Question: I have JTabbedPane with 4 tabs. JtabbedPane is situated on a JLayeredPane. 1st and 4th tab contain JTable with custom models. Each of the tables is being refreshed every 5-10 seconds.
When 1st tab is active, and JTable on 4th has just finished refreshing, I can see content of the 4th on the 1st. Look at the screenshot.
When I click on the other tab, or minimize window, that strange effect is gone. Till the next refresh of that table on 4th tab. Refreshing is done using Future<> object.
I used Swing GUI builder in Netbeans, so I have huge amount of code. Would post any piece which could be useful.
I tried to revalidate jTabbedPane, is had no effect. Both tables and jScrollPanes has opaque property set to true. So I tried to use SwingUtilities.invokeLater(). It helped a little bit - now first content update goes well, but later - the same problem.
2nd table model has method to update it's content
'''
public void setData(LinkedList<Object[]> __rows) {
NewDevsTableModel.__rows = __rows;
fireTableDataChanged();
}
'''
It is used here ()
'''
static class checkNew implements Callable<Boolean> {
@Override
public Boolean call() {
ServiceMessage sm = ServiceMessage.getNewList();
try {
connect();
os.write(sm.serialize());
for (int i=0; i<10; i++) {
try {
Thread.sleep(300);
} catch (InterruptedException e) {}
if (is.available() > 0) {
break;
}
if (i == 9) {
disconnect();
return false;
}
}
byte[] actByte = new byte[is.available()];
is.read(actByte);
try {
sm = ServiceMessage.Deserialize(actByte); //may be there are no new devices
if (sm.getType() == ServiceMessageType.NODATA) {
MainWindow.jTabbedPane1.setEnabledAt(3, false);
if (MainWindow.jTabbedPane1.getSelectedIndex() == 3) {
MainWindow.jTabbedPane1.setSelectedIndex(0);
}
return true;
} else {
return false; //wrong answer type
}
} catch (ClassCastException | StreamCorruptedException e) {
//remember selection and scroll
final int scroll = MainWindow.jScrollPane3.getVerticalScrollBar().getValue();
final int[] rows = MainWindow.newDevsTable.getSelectedRows();
int col = MainWindow.devicesTable.getSelectedColumn();
String[] parts = new String(actByte).split("
");
final LinkedList<Object[]> l = new LinkedList();
for (int i=0; i<parts.length; i++) {
String[] dev = parts[i].split(";", -1);
String descr = dev[2];
boolean iptype = (!dev[3].equals("-"));
String address = dev[4];
boolean atmtype = (dev[5].equals("+"));
if (MainWindow.newDevsTable.getRowCount() >= (i+1)) {
if ((MainWindow.newDevsTable.getValueAt(i, 4) != null) && !MainWindow.newDevsTable.getValueAt(i, 4).equals("")) {
descr = MainWindow.newDevsTable.getValueAt(i, 4).toString();
}
}
Object[] o = {dev[0], dev[1], MainWindow.language[180], MainWindow.language[4], descr, iptype, address, atmtype};
l.add(o);
}
if (!l.isEmpty()) {
SwingUtilities.invokeLater( new Runnable() {
@Override
public void run() {
MainWindow.newDevsPanel.setVisible(true);
MainWindow.jTabbedPane1.setEnabledAt(3, true);
((NewDevsTableModel)MainWindow.newDevsTable.getModel()).setData(l);
ButtonColumn buttonColumn = new ButtonColumn(MainWindow.newDevsTable, addAction, 2, true);
buttonColumn = new ButtonColumn(MainWindow.newDevsTable, rejAction, 3, false);
//put selection back
for (int i=0; i<rows.length; i++) {
MainWindow.newDevsTable.addRowSelectionInterval(rows[i], rows[i]);
}
MainWindow.jScrollPane3.getVerticalScrollBar().setValue(scroll);
}
});
} else {
MainWindow.jTabbedPane1.setEnabledAt(3, false);
if (MainWindow.jTabbedPane1.getSelectedIndex() == 3) {
MainWindow.jTabbedPane1.setSelectedIndex(0);
}
}
return true;
}
} catch (IOException e) {
disconnect();
return false;
} catch (ClassNotFoundException e) {
return false;
}
}
}
'''
I submit the task this way
'''
public static Future<Boolean> checkNewDevices() {
final Future<Boolean> task;
task = service.submit(new checkNew());
return task;
}
'''
To refresh automatically I use separate thread
'''
public class CheckNewPassThread extends Thread {
int pause = 10000;
@Override
public void run() {
for (;;) {
HostConnection.checkNewDevices();
try {
Thread.sleep(pause);
} catch (InterruptedException e) {}
}
}
}
'''
Which is started when the window is opened
'''
private void formWindowOpened(java.awt.event.WindowEvent evt) {
HostConnection.getData();
HostConnection.getDeviceAddress();
RefreshData refreshThread = new RefreshData();
refreshThread.start();
new CheckNewPassThread().start();
}
'''
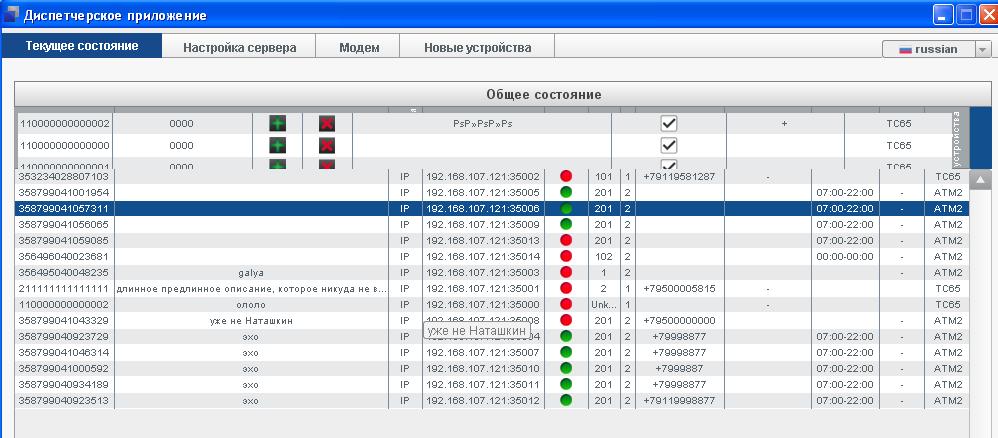
Answer: OMG, the problem was in calling jTabbedPane.setEnabledAt(3, true) to already enabled tab. Swing is fascinating